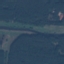
Land use / land cover class: River